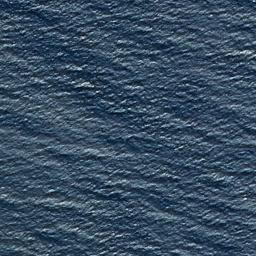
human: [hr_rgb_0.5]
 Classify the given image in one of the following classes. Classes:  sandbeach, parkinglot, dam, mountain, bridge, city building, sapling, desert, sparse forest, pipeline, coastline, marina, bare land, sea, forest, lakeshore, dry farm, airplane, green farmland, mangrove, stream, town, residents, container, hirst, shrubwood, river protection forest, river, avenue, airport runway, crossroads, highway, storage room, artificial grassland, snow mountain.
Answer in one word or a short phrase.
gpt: sea